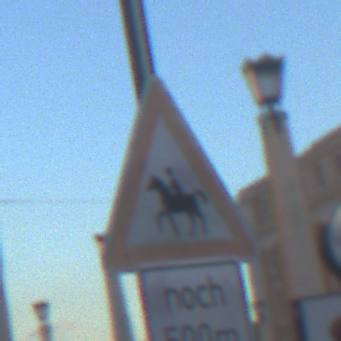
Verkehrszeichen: ReiterRechts
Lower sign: LaengeEinerStrecke3
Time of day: SunriseSunset
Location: Outdoor (Urban)
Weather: Clear
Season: NotSpecified
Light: Natural